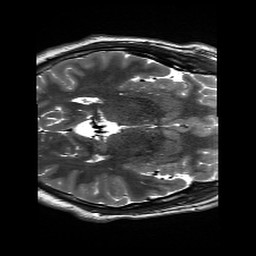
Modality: T2w
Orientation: axial
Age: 21
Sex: male